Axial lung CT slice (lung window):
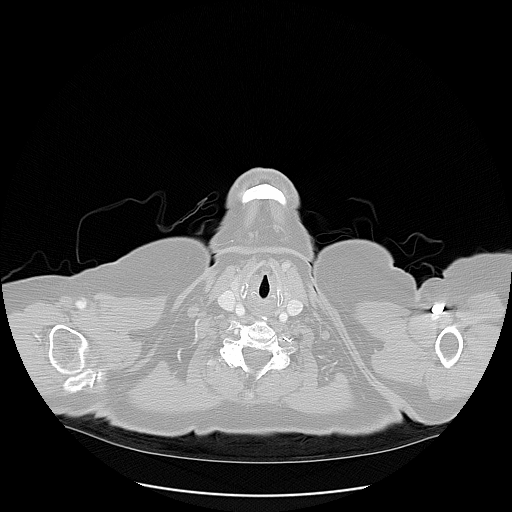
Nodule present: no